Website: apple
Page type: billing-address
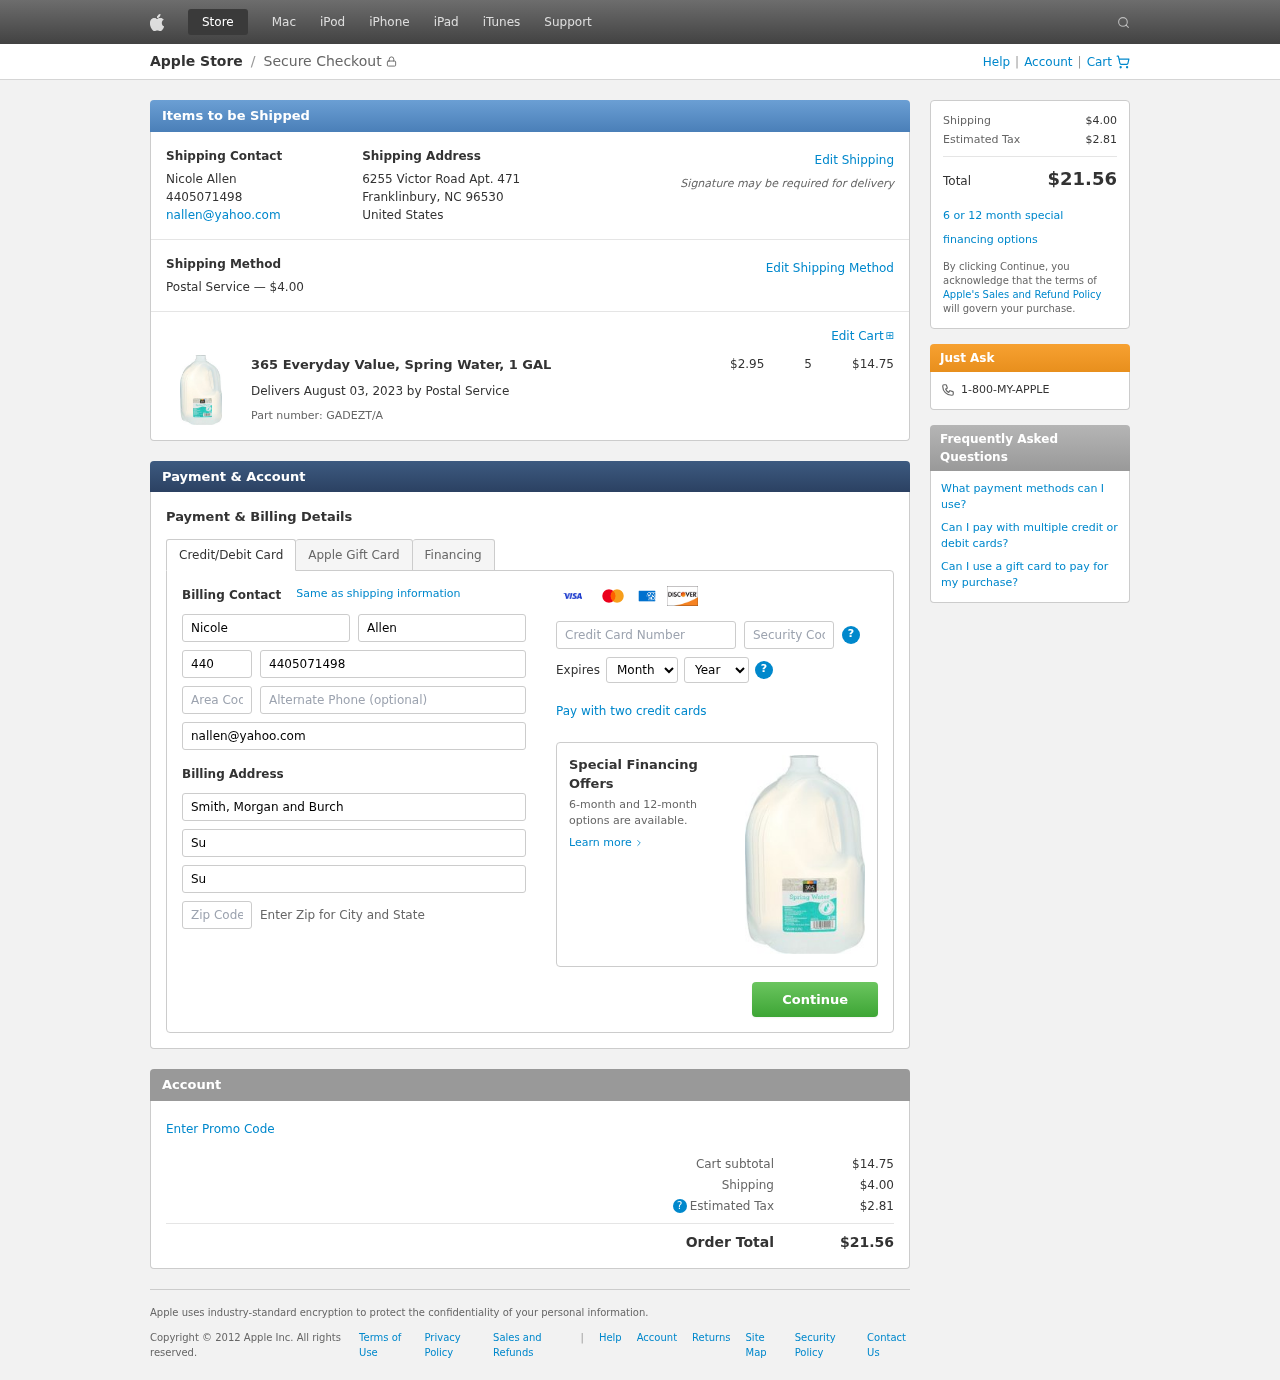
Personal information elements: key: PII_CARD_CVV
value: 709
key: PII_CARD_EXPIRY_MONTH
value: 04
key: PII_CARD_EXPIRY_YEAR
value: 28
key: PII_CARD_NUMBER
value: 5372 0695 0089 0086
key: PII_CITY_STATE_ZIP
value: Franklinbury, NC 96530
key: PII_COMPANY
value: Smith, Morgan and Burch
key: PII_COUNTRY
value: United States
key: PII_EMAIL
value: nallen@yahoo.com
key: PII_FIRSTNAME
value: Nicole
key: PII_FULLNAME
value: Nicole Allen
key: PII_LASTNAME
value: Allen
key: PII_PHONE
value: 4405071498
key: PII_PHONE_AREA
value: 440
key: PII_POSTCODE2
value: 65810
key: PII_STREET
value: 6255 Victor Road Apt. 471
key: PII_STREET2
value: Suite 913
Product elements: key: PRODUCT1_NAME
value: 365 Everyday Value, Spring Water, 1 GAL
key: PRODUCT1_PRICE
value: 2.95
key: PRODUCT1_QUANTITY
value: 5
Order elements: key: ORDER_SHIPPING_COST
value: $4.00
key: ORDER_SUBTOTAL
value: $14.75
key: ORDER_DELIVERY_DATE
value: August 03, 2023
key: ORDER_PART_NUMBER
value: GADEZT/A
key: ORDER_TAX
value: $2.81
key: ORDER_TOTAL
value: $21.56